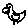
Label: bird